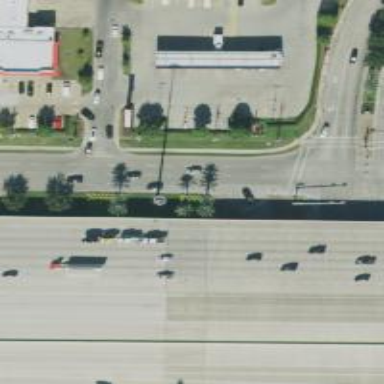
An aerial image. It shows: Frontage road connected to secondary link road.